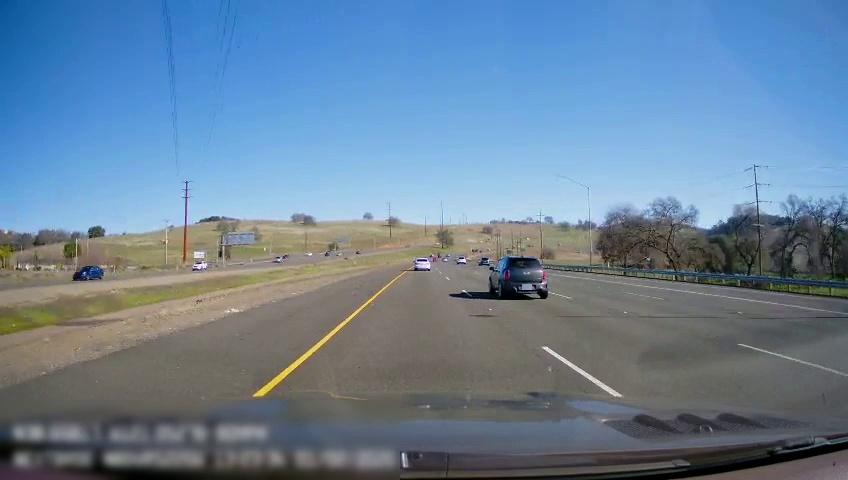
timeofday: Day
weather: Sunny
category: Drivable Space
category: Drivable Space
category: Vehicles | Car
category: Vehicles | SUV
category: Vehicles | Car
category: Vehicles | SUV
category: Vehicles | Car
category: Vehicles | Car
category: Vehicles | SUV
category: Lanes | Current Lane
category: Lanes | Current Lane
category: Lanes | Alternate Lane
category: Lanes | Alternate Lane
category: Lanes | Alternate Lane